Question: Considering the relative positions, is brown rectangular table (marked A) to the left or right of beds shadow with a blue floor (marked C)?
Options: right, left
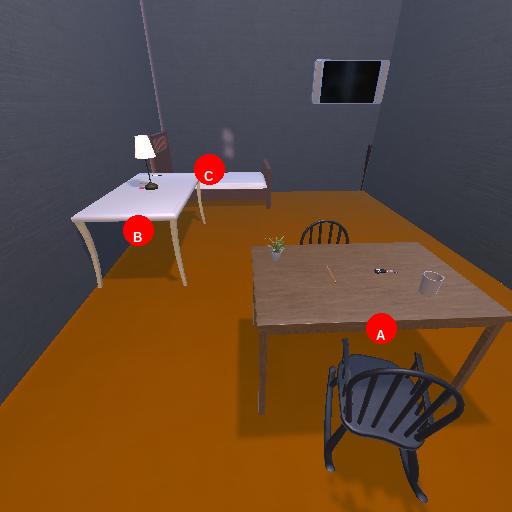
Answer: right